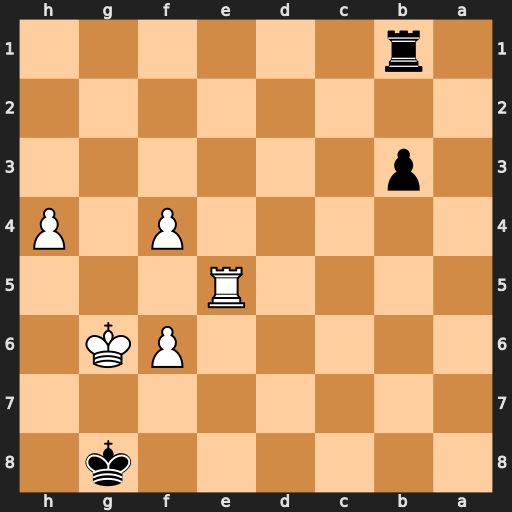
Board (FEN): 6k1/8/5PK1/4R3/5P1P/1p6/8/1r6
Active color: b
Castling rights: -
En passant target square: -
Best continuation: Rg1+ Kh6 b2